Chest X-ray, PA view. Patient: 35 years old, sex M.
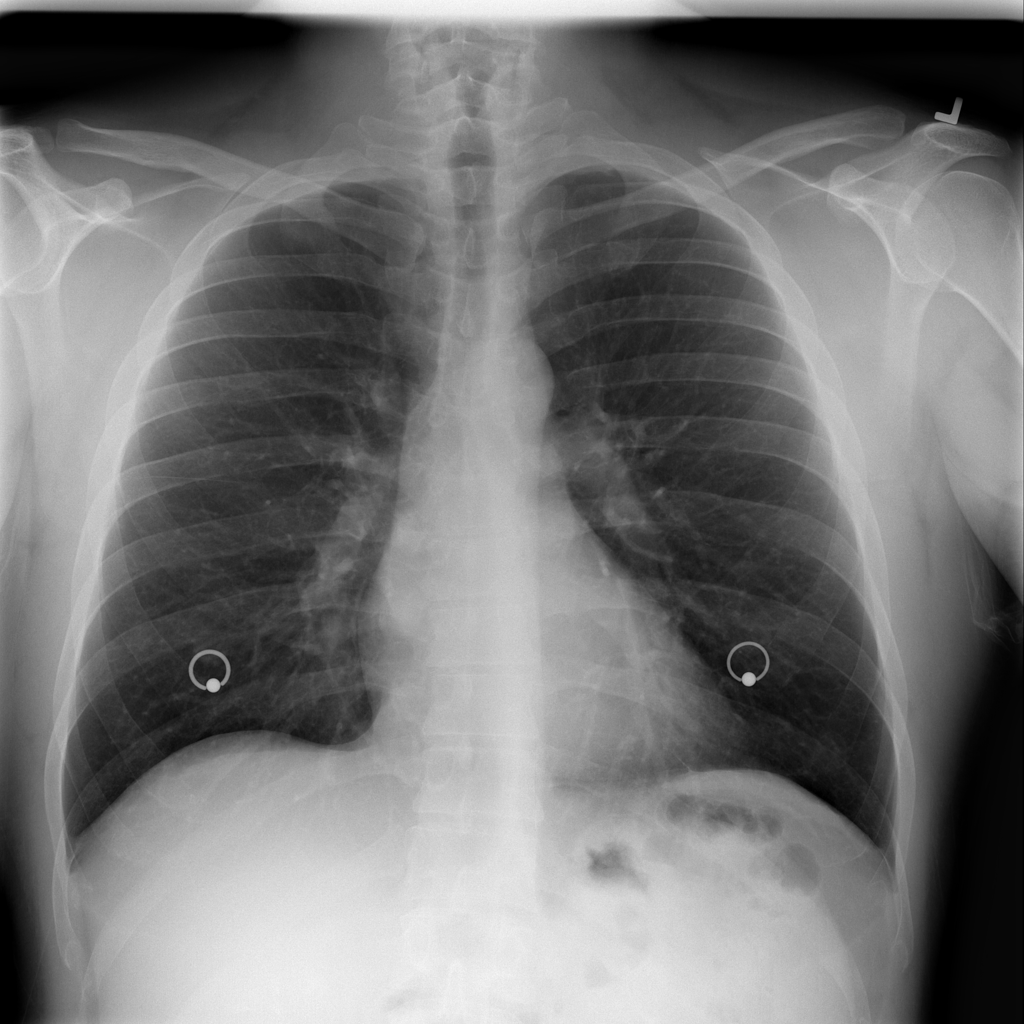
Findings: No Finding